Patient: sex M, age 49
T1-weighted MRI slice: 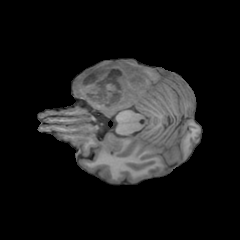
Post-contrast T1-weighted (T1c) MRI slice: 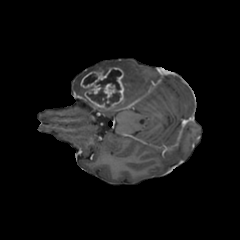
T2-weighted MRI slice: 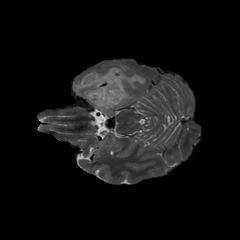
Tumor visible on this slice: yes
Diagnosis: Glioblastoma, IDH-wildtype
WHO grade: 4